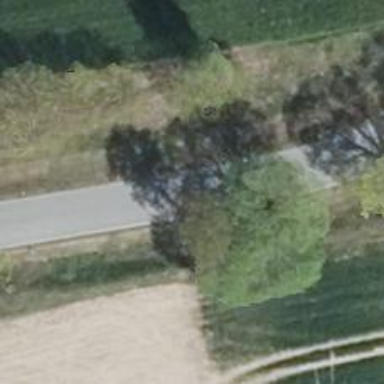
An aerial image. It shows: Secondary road with asphalt surface.